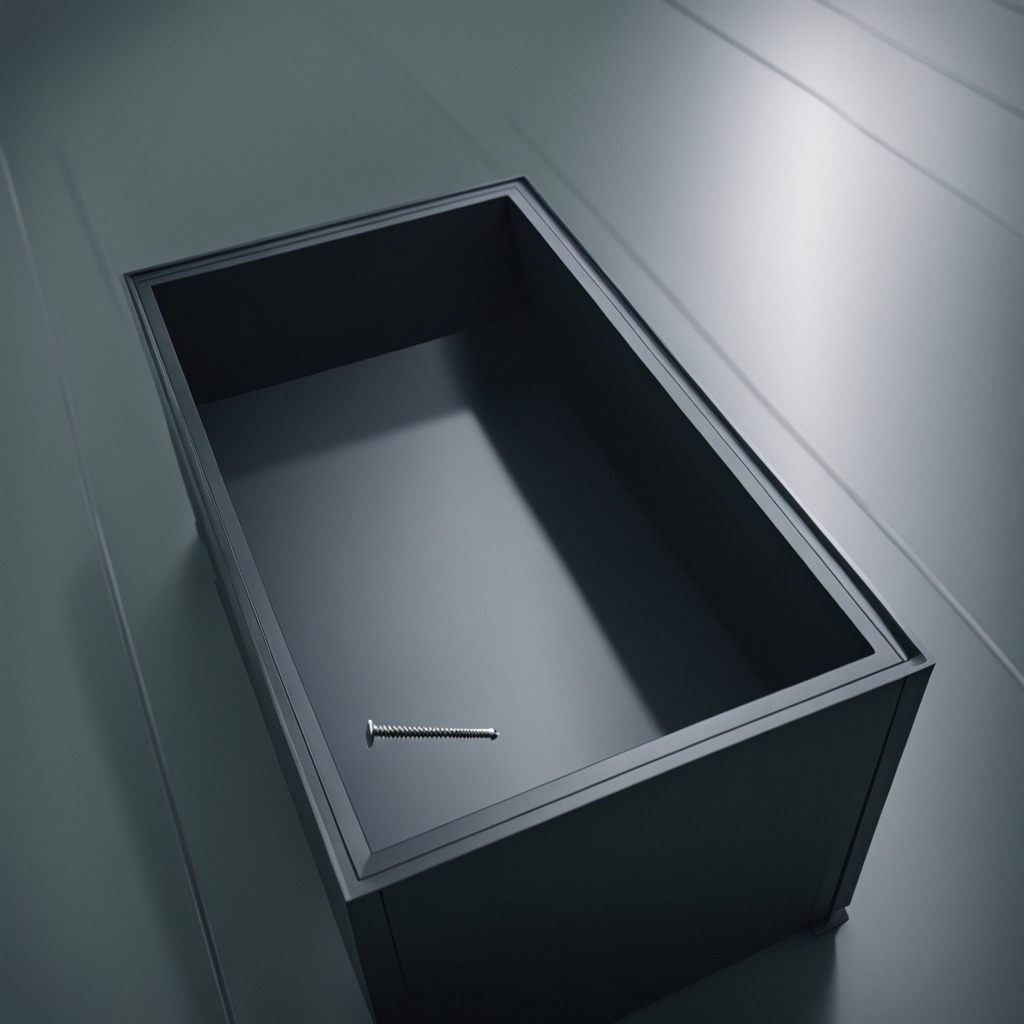
A metal screw is lying on a toolbox surface in an airplane hangar workshop 8K.